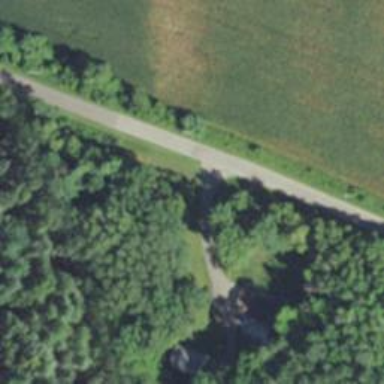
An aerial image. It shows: Driveway leading to service road.